Question: I have a problem. I want to achieve something like this:

I have a div with fixed height, and 2 other divs inside, with variable / unknown height, which I want to have
a) vertically centered
b) floating left /right
Right now I am trying something like this.
'''
<div class="wrapper">
<div class="left">This is left</div>
<div class="right">This should be right</div>
</div>
'''
'''
.wrapper:before {
content: '';
display: inline-block;
height: 100%;
vertical-align: middle;
}
.left {
display: inline-block;
vertical-align: middle;
}
.right {
display: inline-block;
vertical-align: middle;
}
'''
Everything is perfectly centered, but the right div is next to the left one, and not on the right side. As soon as I start to put in
'''
float: right;
'''
into my right class, it is on the right side, but not centered anymore. And I have no clue how to achieve this.
Thank you in advance!
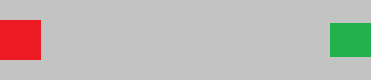
Answer: There is a really cleaver answer to this at <URL> It suggests this code:
'''
.element {
position: relative;
top: 50%;
transform: translateY(-50%);
}
'''
There are other solutions to this problem also, but this is the most simple. You can then just float each box left or right.
EDIT: another link with a lot of ways of doing this <URL>